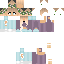
A female human skin with pale skin, wearing brown long hair dressed in a blue hoodie and blue pants, featuring a closed mouth.